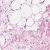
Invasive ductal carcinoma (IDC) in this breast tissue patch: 0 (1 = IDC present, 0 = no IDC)